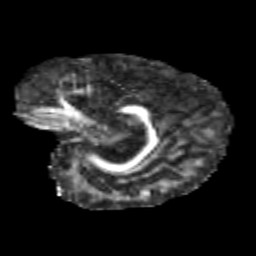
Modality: FA
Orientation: sagittal
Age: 11
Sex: male
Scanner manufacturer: siemens
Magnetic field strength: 3 T
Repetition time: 3.8 s
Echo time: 0.07 s